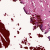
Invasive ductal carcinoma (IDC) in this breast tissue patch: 0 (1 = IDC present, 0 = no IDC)